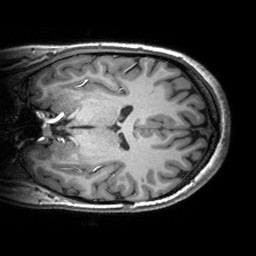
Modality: T1w
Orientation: coronal
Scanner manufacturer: siemens
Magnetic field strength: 3 T
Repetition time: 2.53 s
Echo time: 0.00299 s